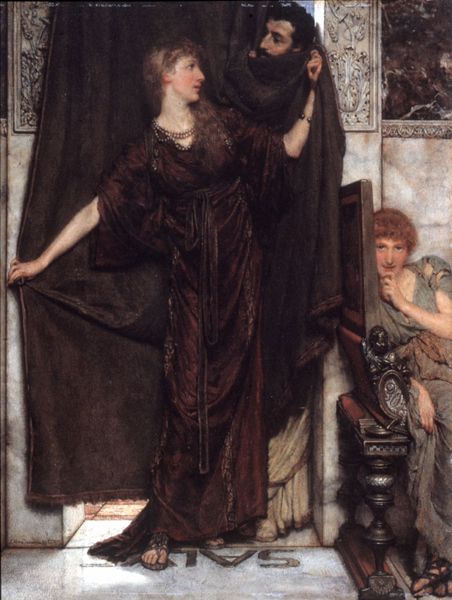
Titel: Nicht zu Hause
Künstler: Lawrence Alma-Tadema
Institution: Baltimore, Walters Art Gallery
Schlagwörter: dunkel, hand, mann, frauen, menschen, frau, haar, kleid, marmor, schmuck, stuhl, tür, blick, haus, tuch, leute, bart, wand, arme, gesicht, mensch, vorhang, boden, haare, mantel, füße, kette, bank, besucher, salon, angelehnt, versteckt, zugriff, rom, verführung, antik, versteck, verstecken, verführerisch, salve, wannd